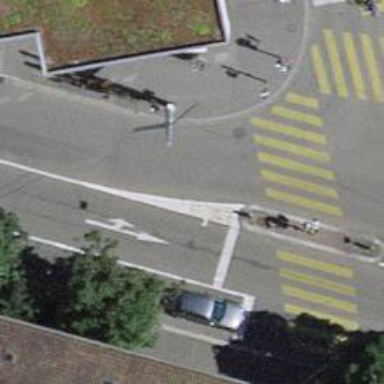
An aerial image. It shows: Road with traffic signals for signaling.